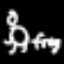
Label: frog